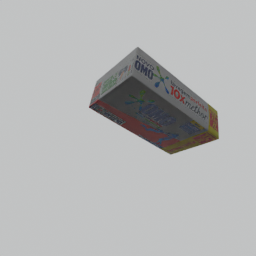
Label: furniture